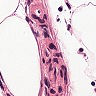
Metastatic tissue present: no